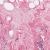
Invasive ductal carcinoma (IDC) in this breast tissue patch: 0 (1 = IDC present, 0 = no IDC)